Field crop: maize
Growth stage: 2
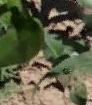
Species: maize